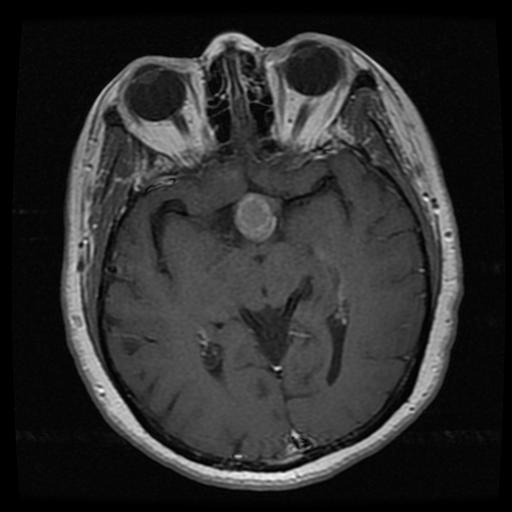
Label: pituitary